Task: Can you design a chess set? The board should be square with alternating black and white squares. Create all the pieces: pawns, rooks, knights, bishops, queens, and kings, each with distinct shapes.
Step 3027:
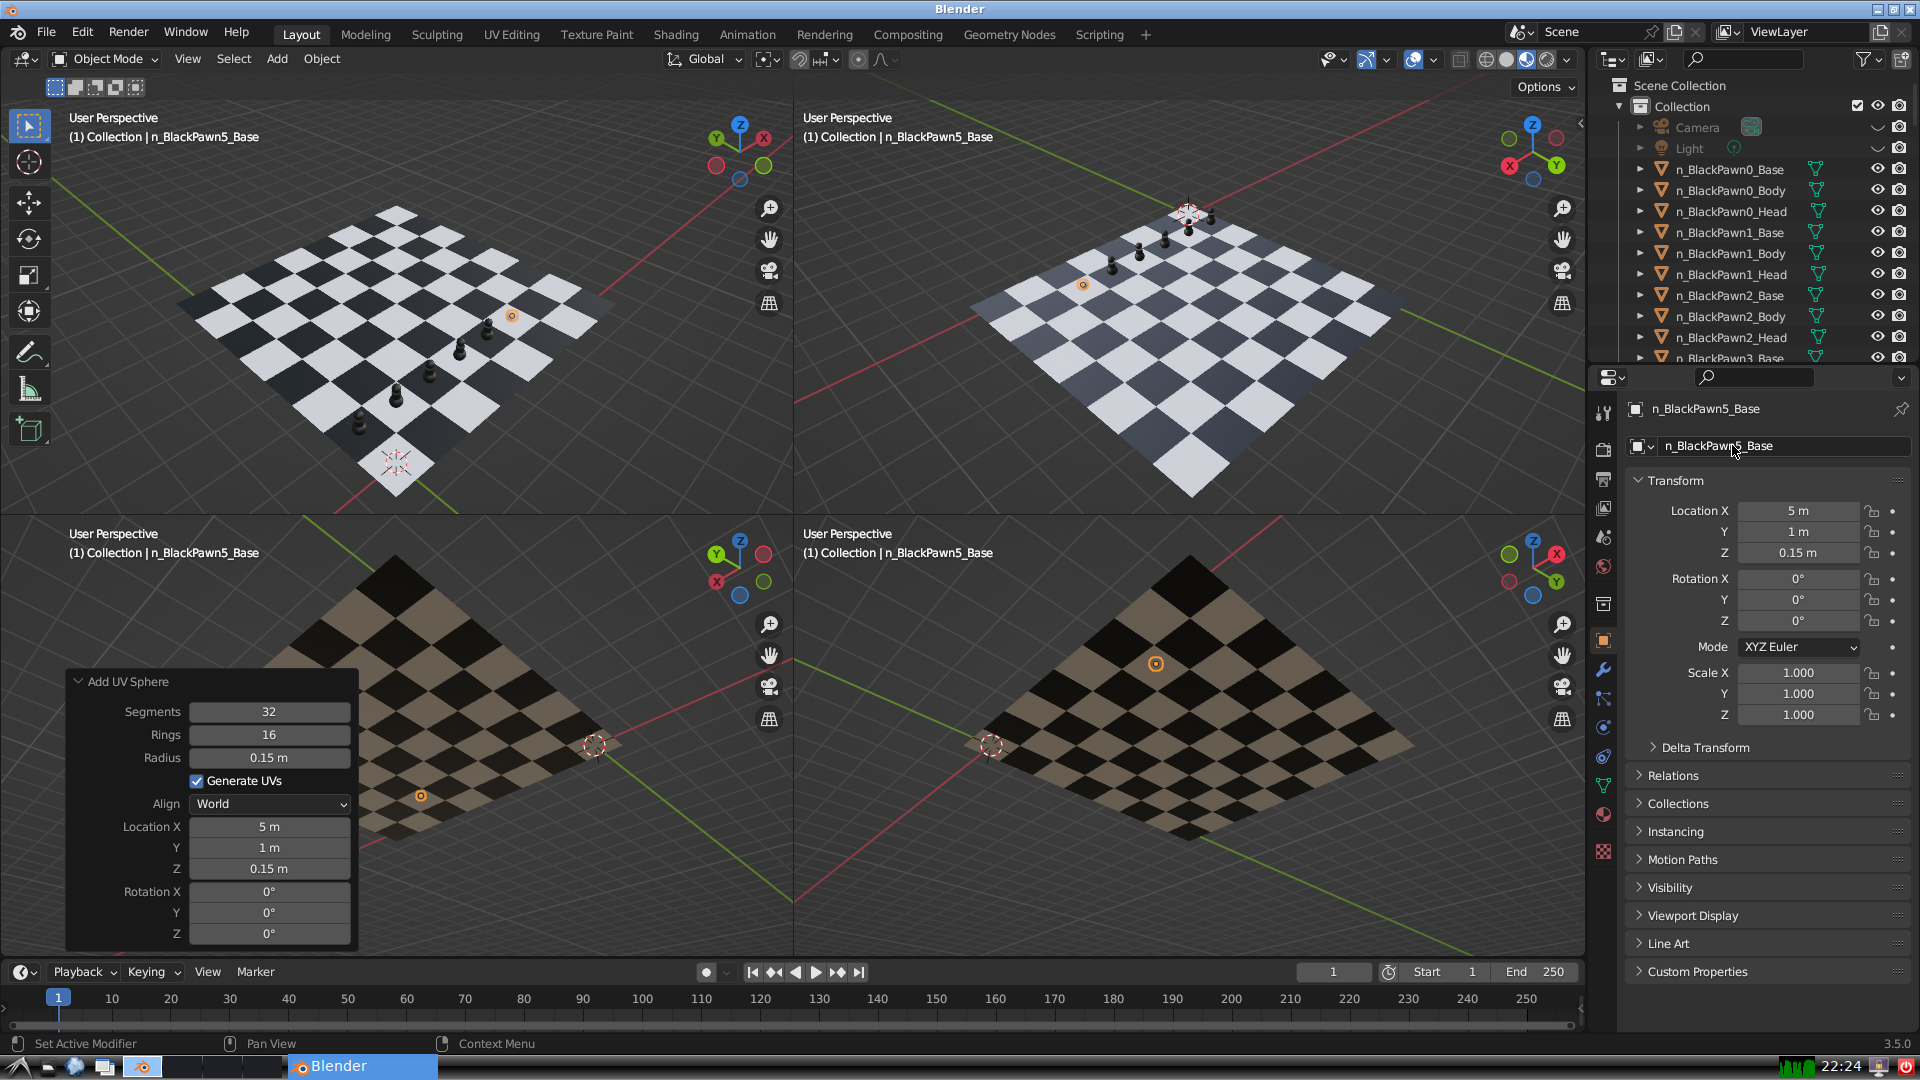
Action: {"mouse_move": [1603, 815]}